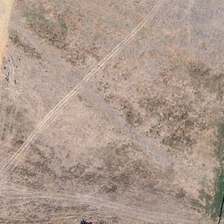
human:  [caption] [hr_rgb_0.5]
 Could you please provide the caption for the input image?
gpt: several green trees are near a piece of bareland .

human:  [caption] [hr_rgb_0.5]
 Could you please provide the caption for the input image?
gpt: several green trees are near a piece of bareland .

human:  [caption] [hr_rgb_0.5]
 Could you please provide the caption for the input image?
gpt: several green trees are near a piece of bareland .

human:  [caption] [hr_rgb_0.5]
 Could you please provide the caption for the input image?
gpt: several green trees are near a piece of bareland .

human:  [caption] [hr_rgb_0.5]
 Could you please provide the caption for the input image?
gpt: several green trees are near a piece of bareland .